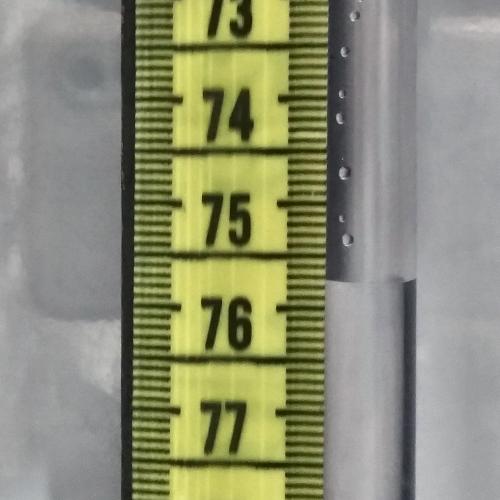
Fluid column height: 75.8 cm